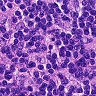
Metastatic tissue present: no